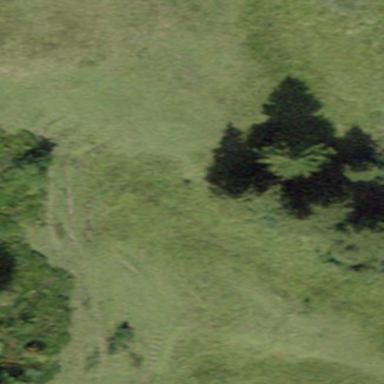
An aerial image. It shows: Patch of scrub vegetation.